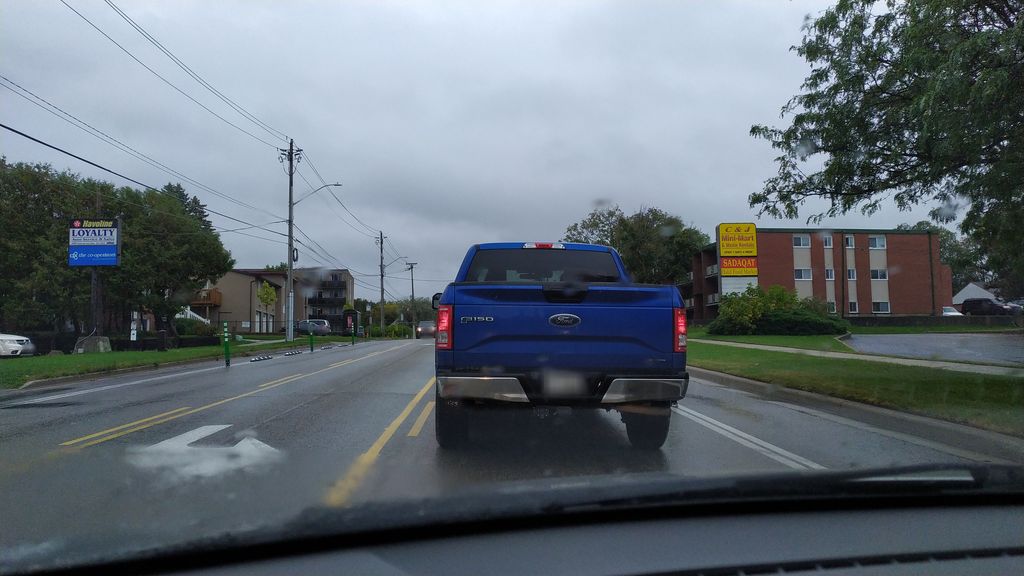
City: kitchener-waterloo